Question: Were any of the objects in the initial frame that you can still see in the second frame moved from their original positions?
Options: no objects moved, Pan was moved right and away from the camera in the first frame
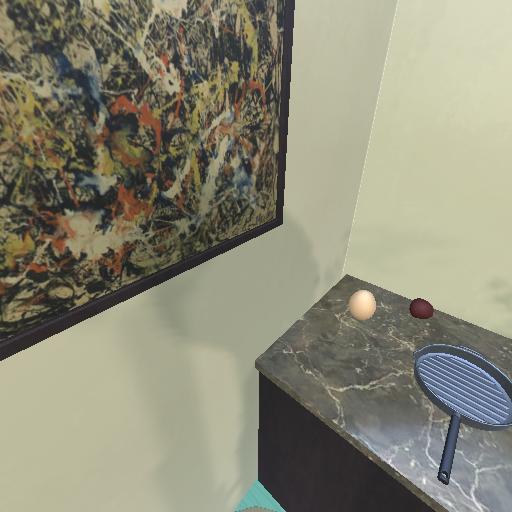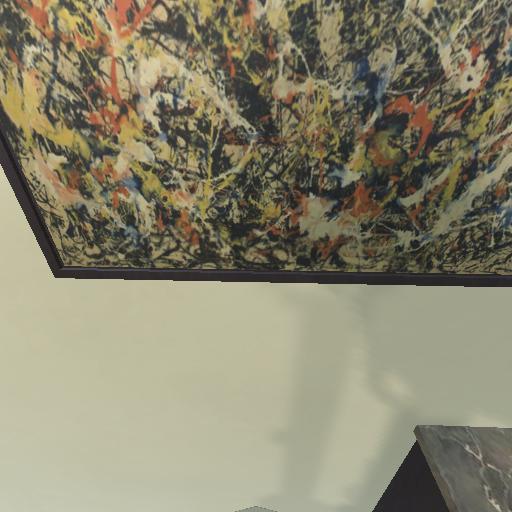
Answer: no objects moved